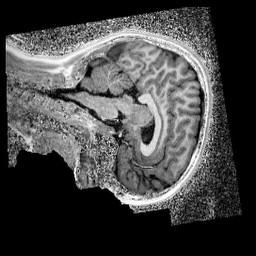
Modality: UNIT1_denoised
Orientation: sagittal
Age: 10
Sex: male
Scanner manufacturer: siemens
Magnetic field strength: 3 T
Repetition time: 4 s
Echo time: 0.00299 s